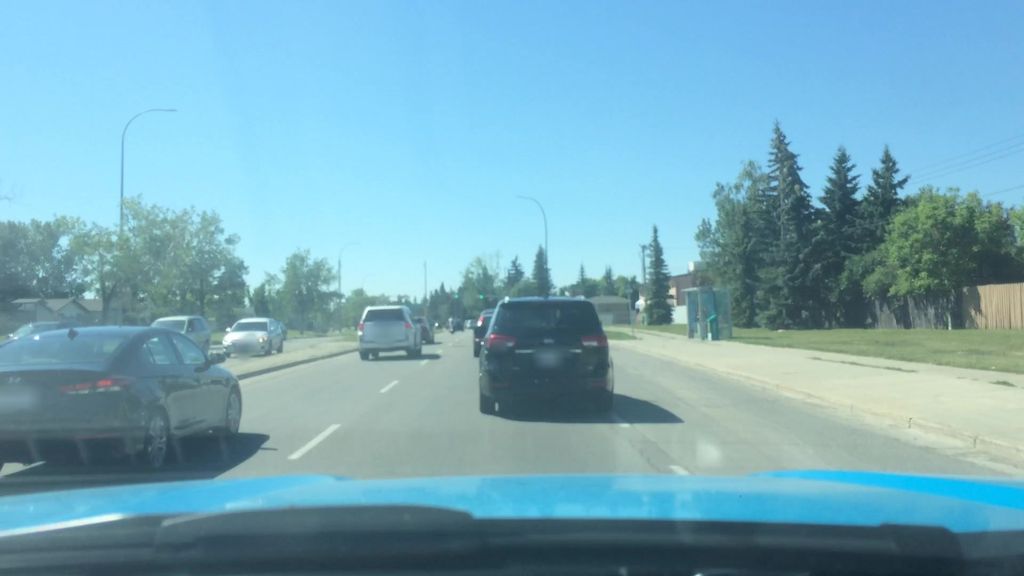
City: calgary